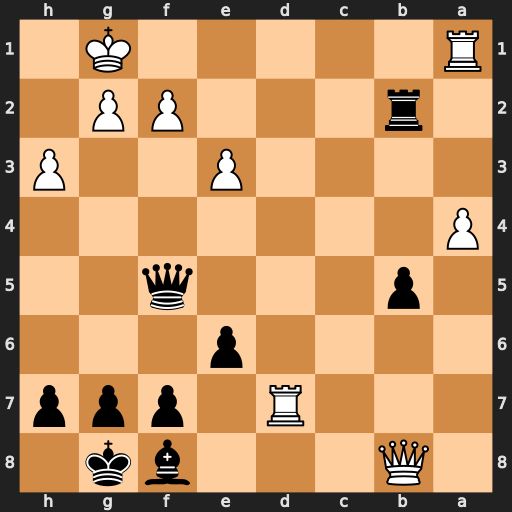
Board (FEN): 1Q3bk1/3R1ppp/4p3/1p3q2/P7/4P2P/1r3PP1/R5K1
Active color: b
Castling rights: -
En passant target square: -
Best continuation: Qxf2+ Kh2 Qxg2#